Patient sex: F
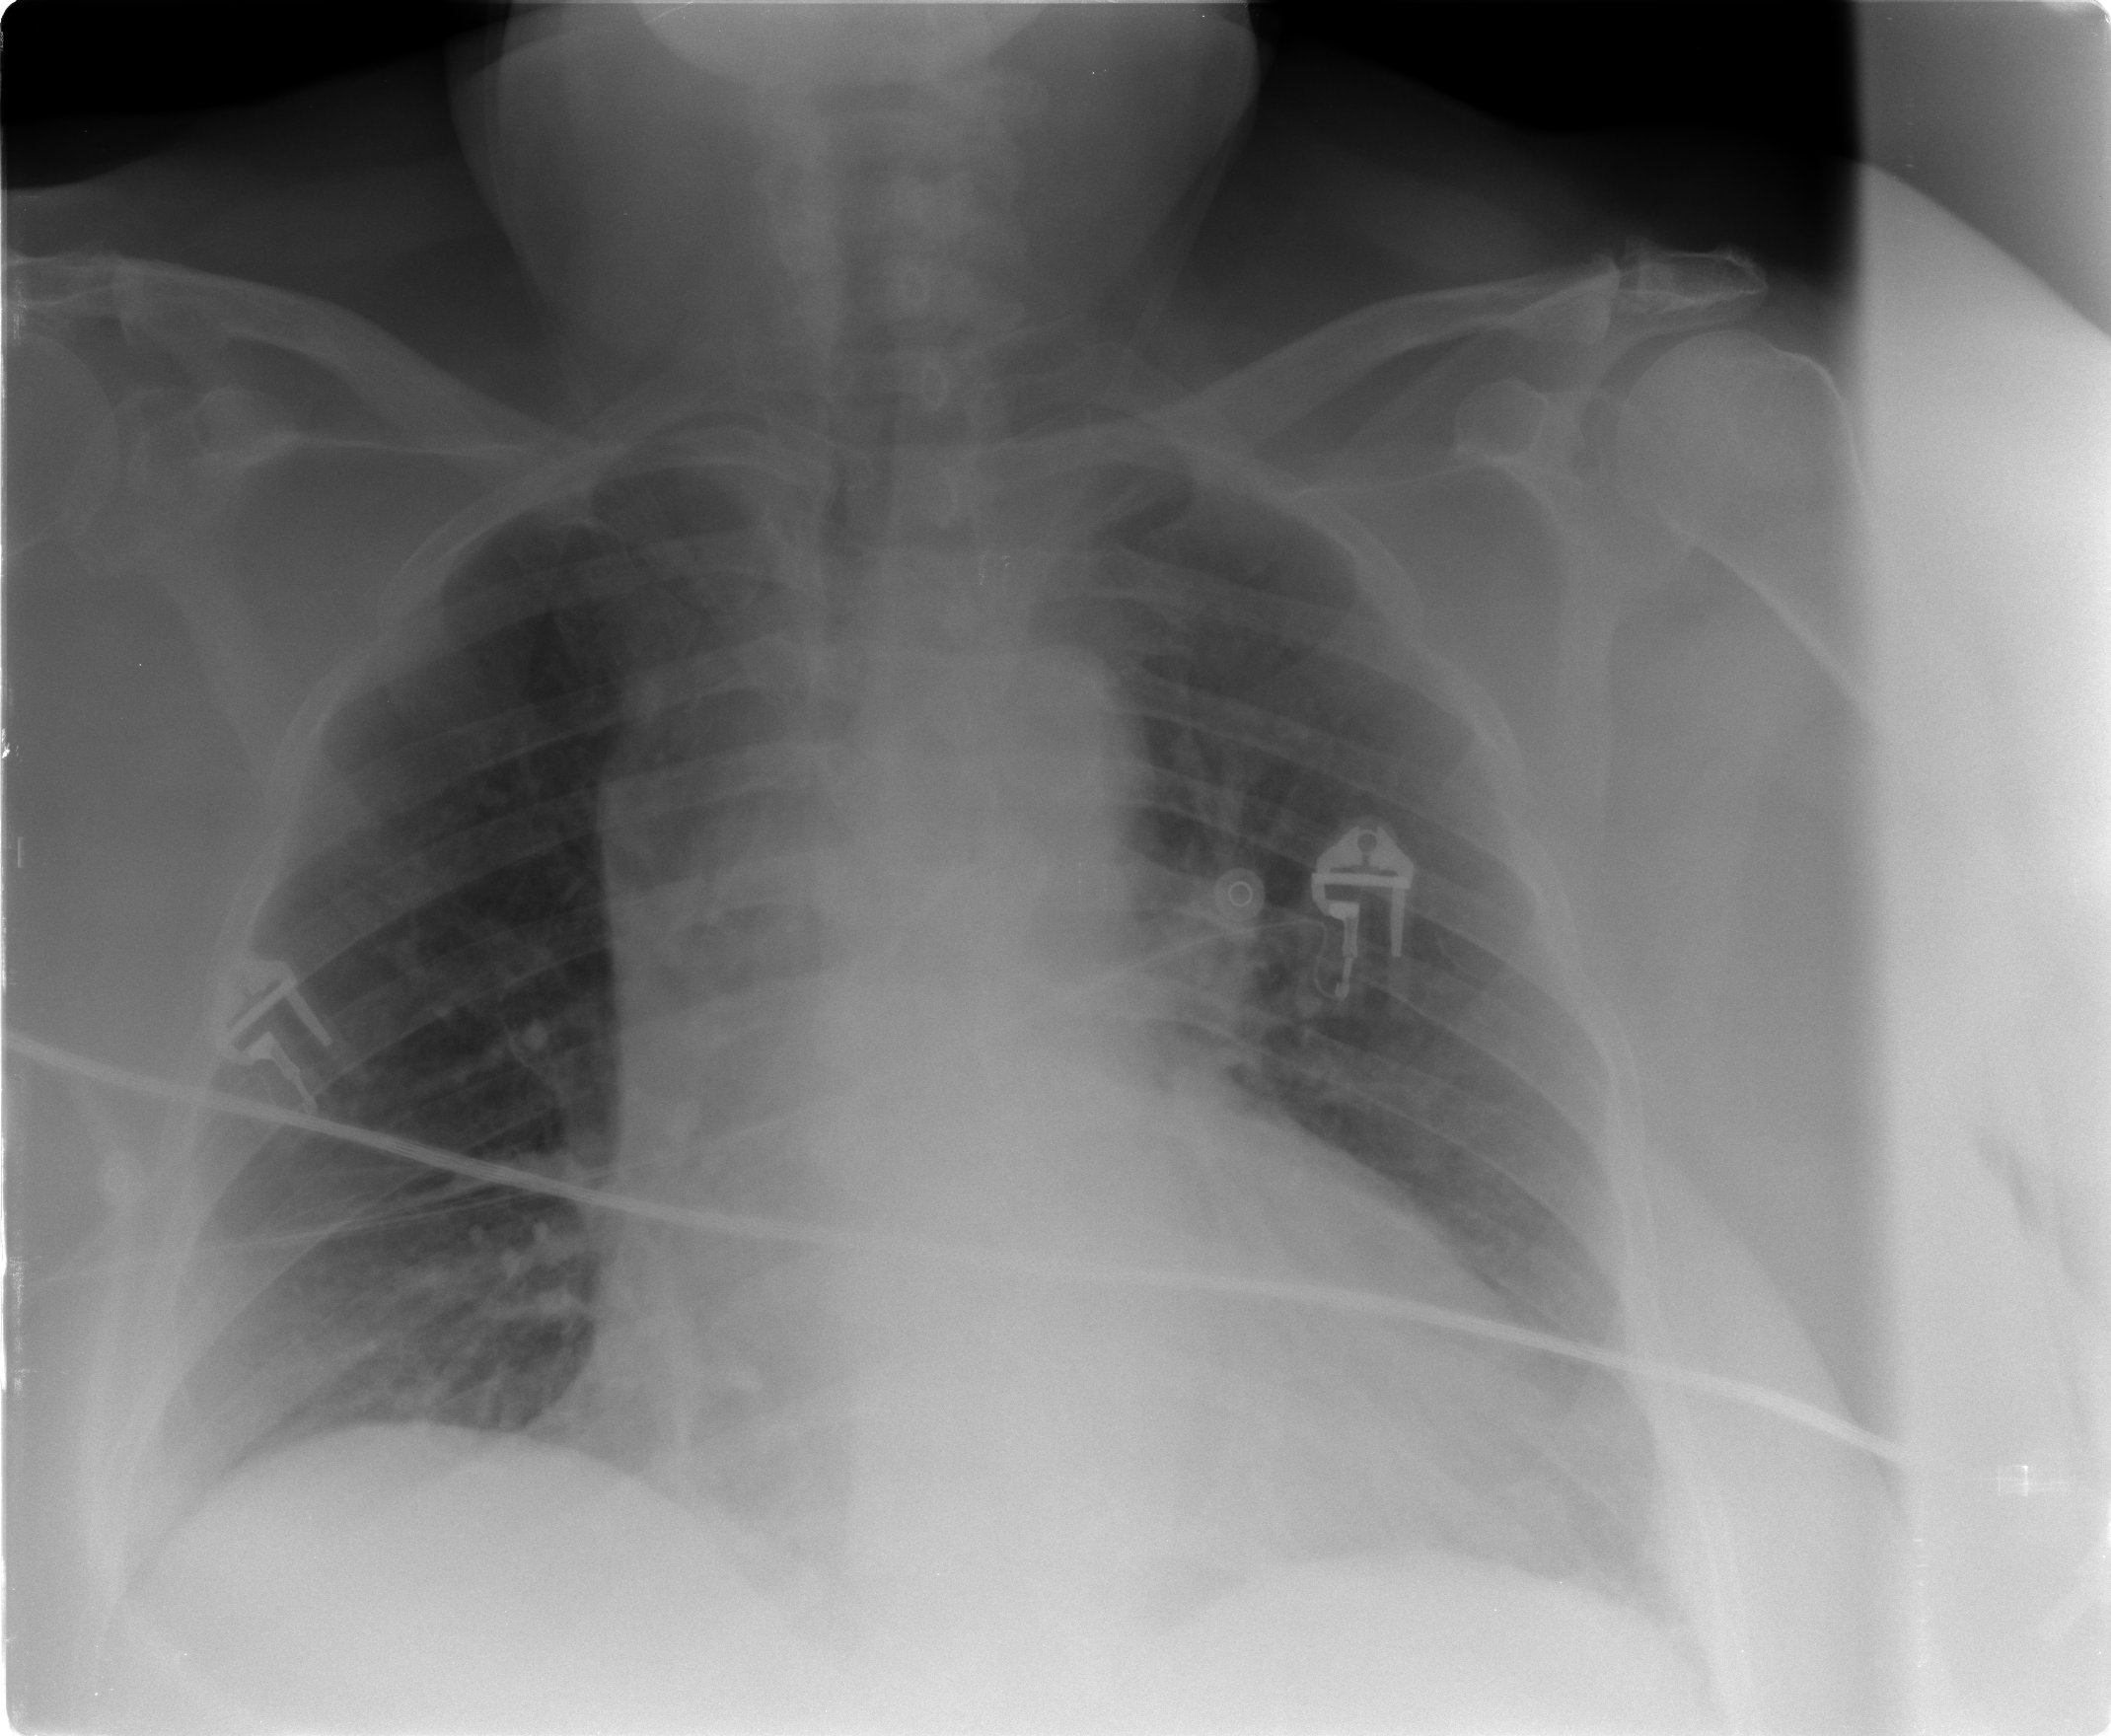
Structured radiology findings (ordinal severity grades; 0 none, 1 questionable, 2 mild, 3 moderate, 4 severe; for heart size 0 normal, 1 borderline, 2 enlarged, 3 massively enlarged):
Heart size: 2
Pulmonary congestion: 0
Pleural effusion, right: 0
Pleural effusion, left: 1
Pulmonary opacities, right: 0
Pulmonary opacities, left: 0
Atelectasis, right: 0
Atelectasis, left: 1